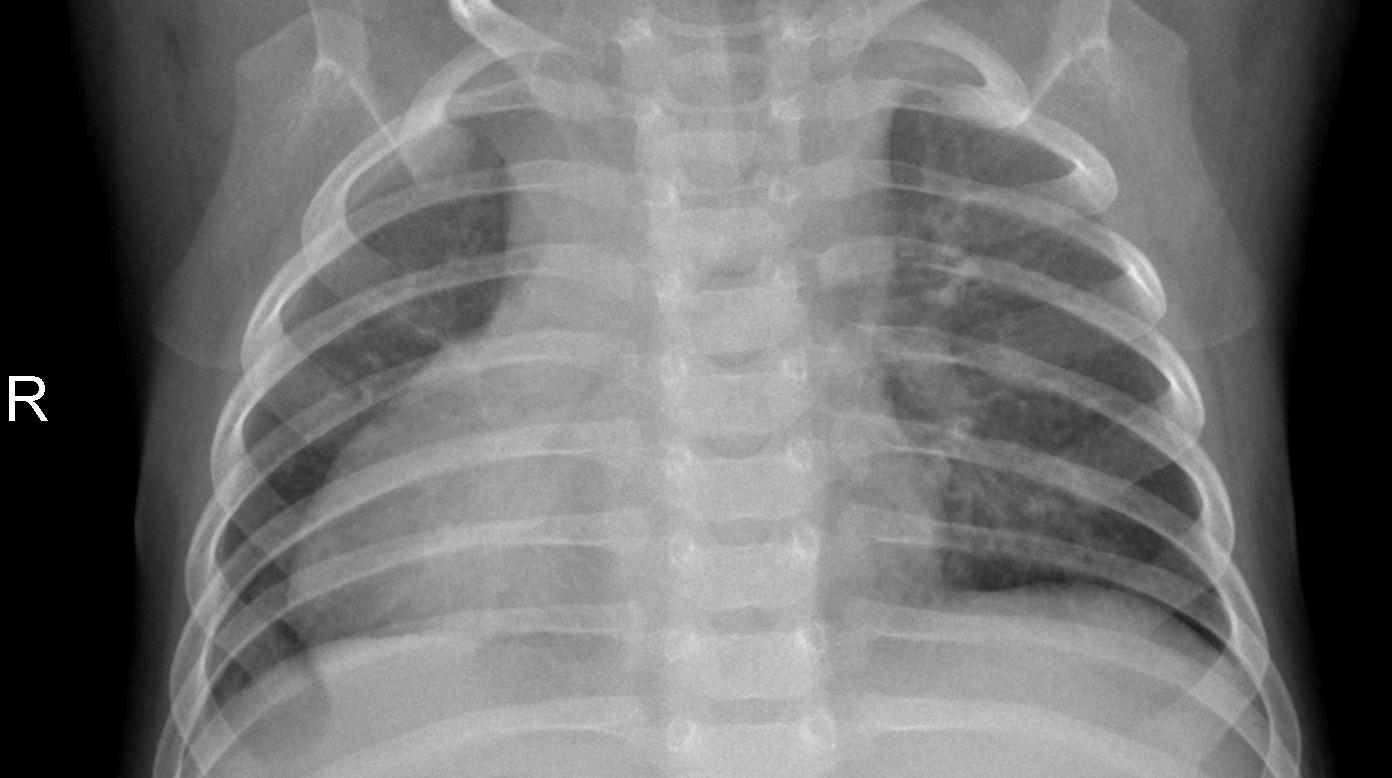
Diagnosis: PNEUMONIA